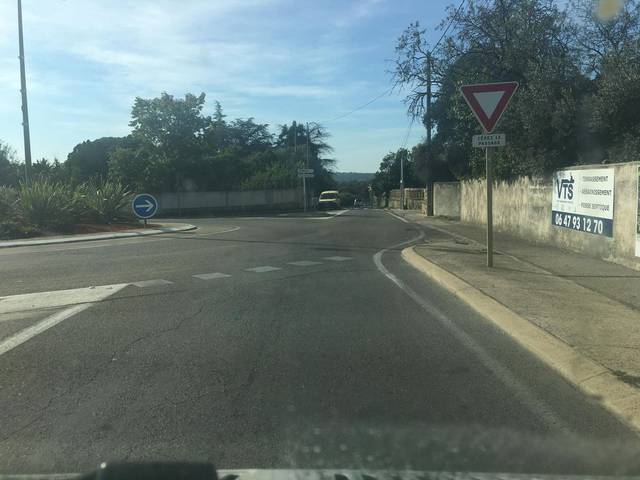
Region: France
Coordinates: 43.999, 4.415